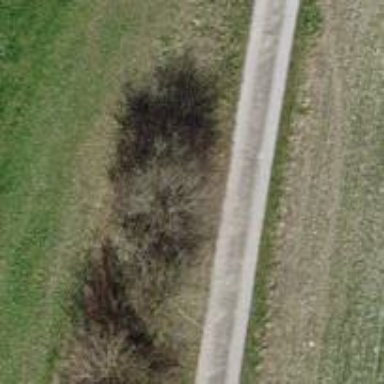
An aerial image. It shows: Track with grade 1 quality.